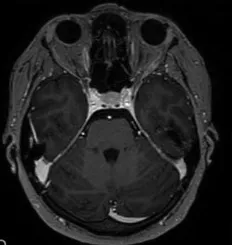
Comparison of axial CE-T1 ,. Show evaluation of LME regression in Case 2, 3 months after rituximab: despite CE-T1, and ,CE-FLAIR did not detect any residual LME, CE-VWI revealed a residual patch enhancement of the folia in left cerebellar hemisphere [blue ovoid.
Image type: radiology (mri)